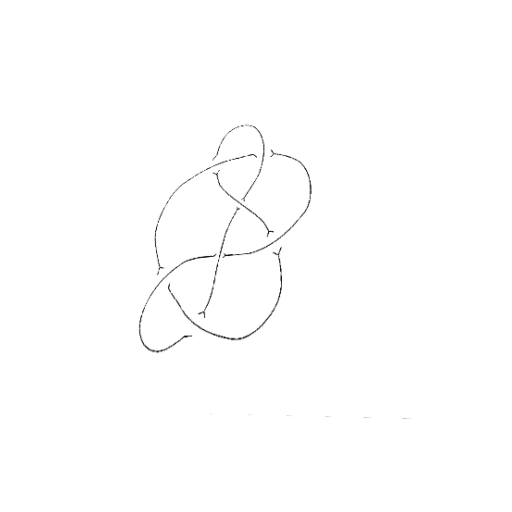
Crossing number: 7